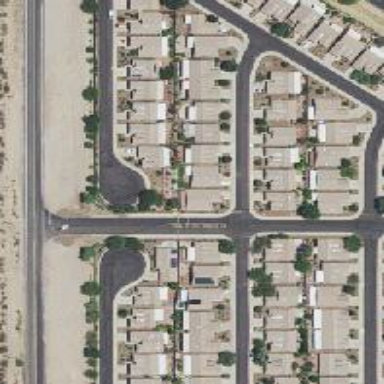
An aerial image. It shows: Residential road.